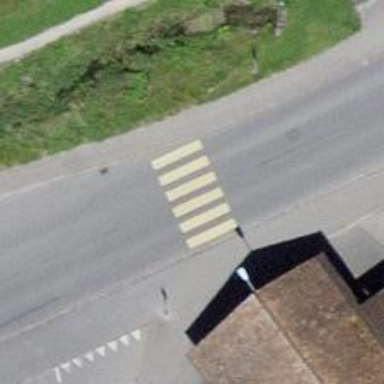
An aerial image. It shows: Uncontrolled road crossing with markings.